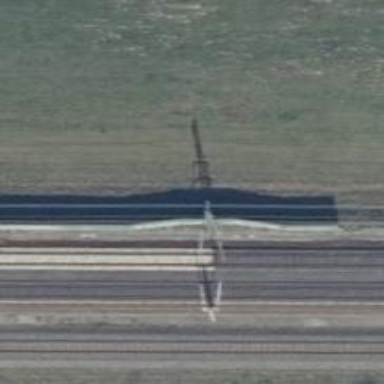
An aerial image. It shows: Milestone along the railway track with catenary mast.